Question: I am using Eclipse Juno. Whenever I try to use the debugger on any program, a new window appears in the editor pane titled 'URLClassLoader$1.run() line: not available' and a message in it saying '"Source not found"' in red. Any help? Thanks in advance!
Here's the picture

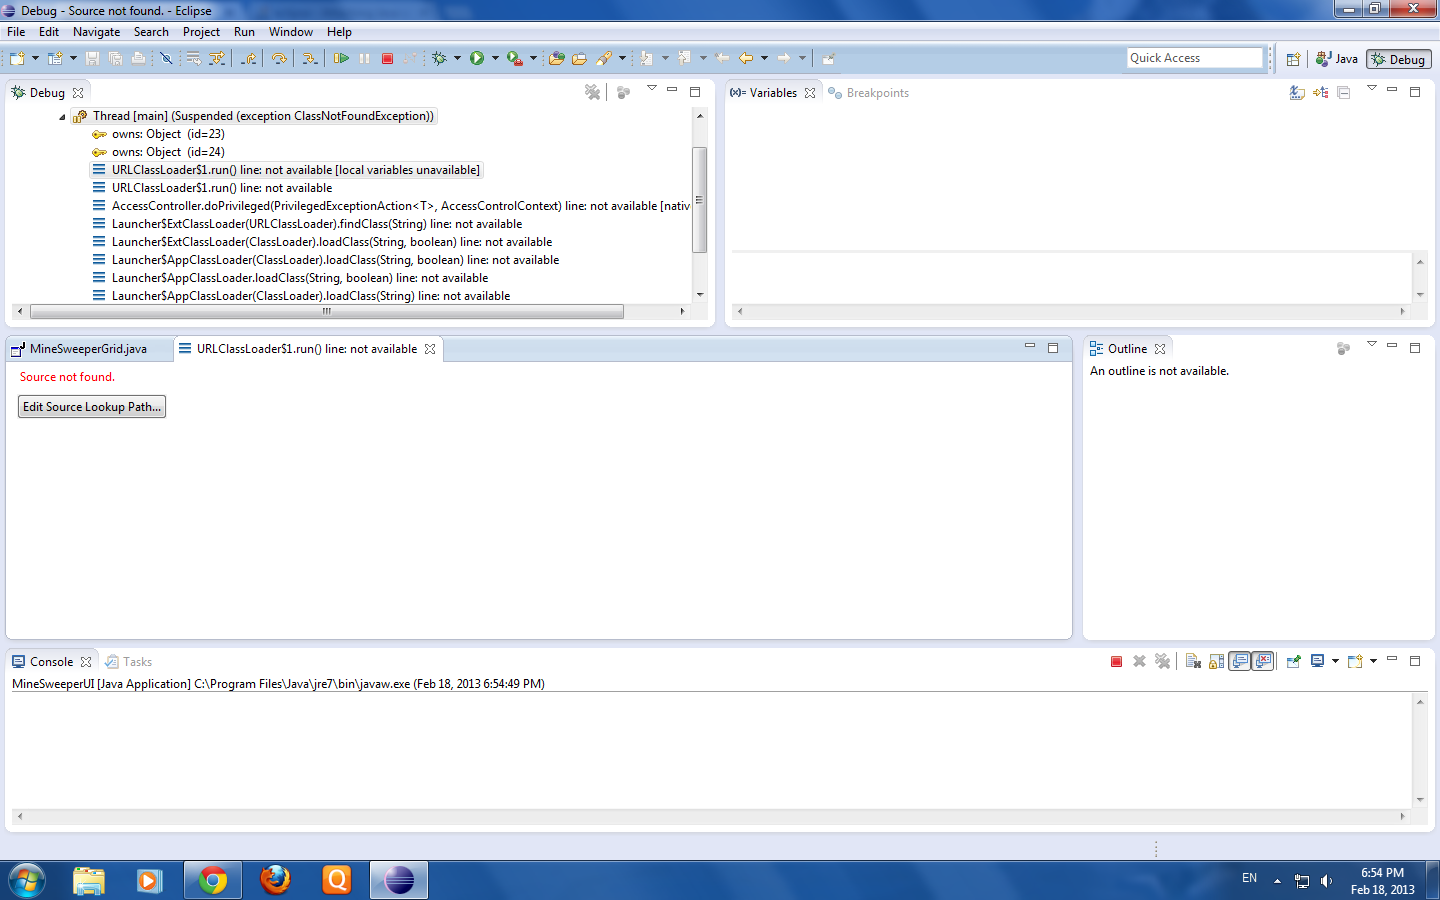
Answer: This happens because you (accidentally) created a breakpoint somewhere in 'URLClassLoader'.
Check the "Breakpoints" view (it's next to the "Variables" view) in your debugger perspective. There should be a breakpoint which reads 'URLClassLoader$1.run()' or at least 'URLClassLoader'. Select and delete it.